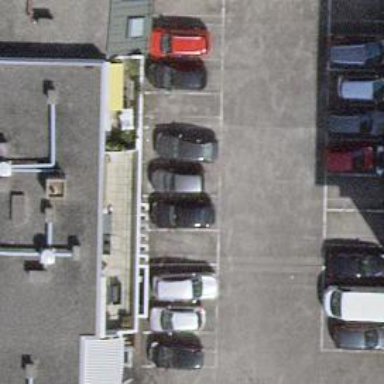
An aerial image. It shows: Car sharing facility.